The plot shows how the frequency content of a bearing vibration signal evolves over time (STFT spectrogram). Diagnose the bearing from this image, choosing from: normal, inner_race, outer_race, ball.
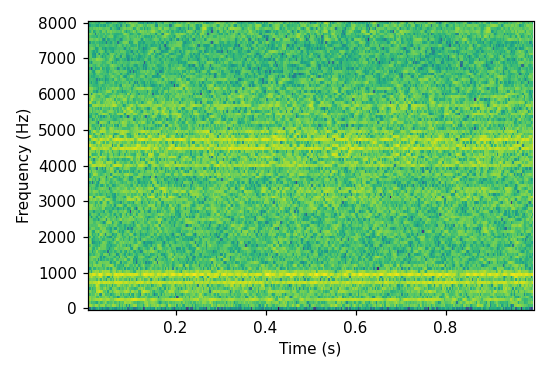
Answer: outer_race